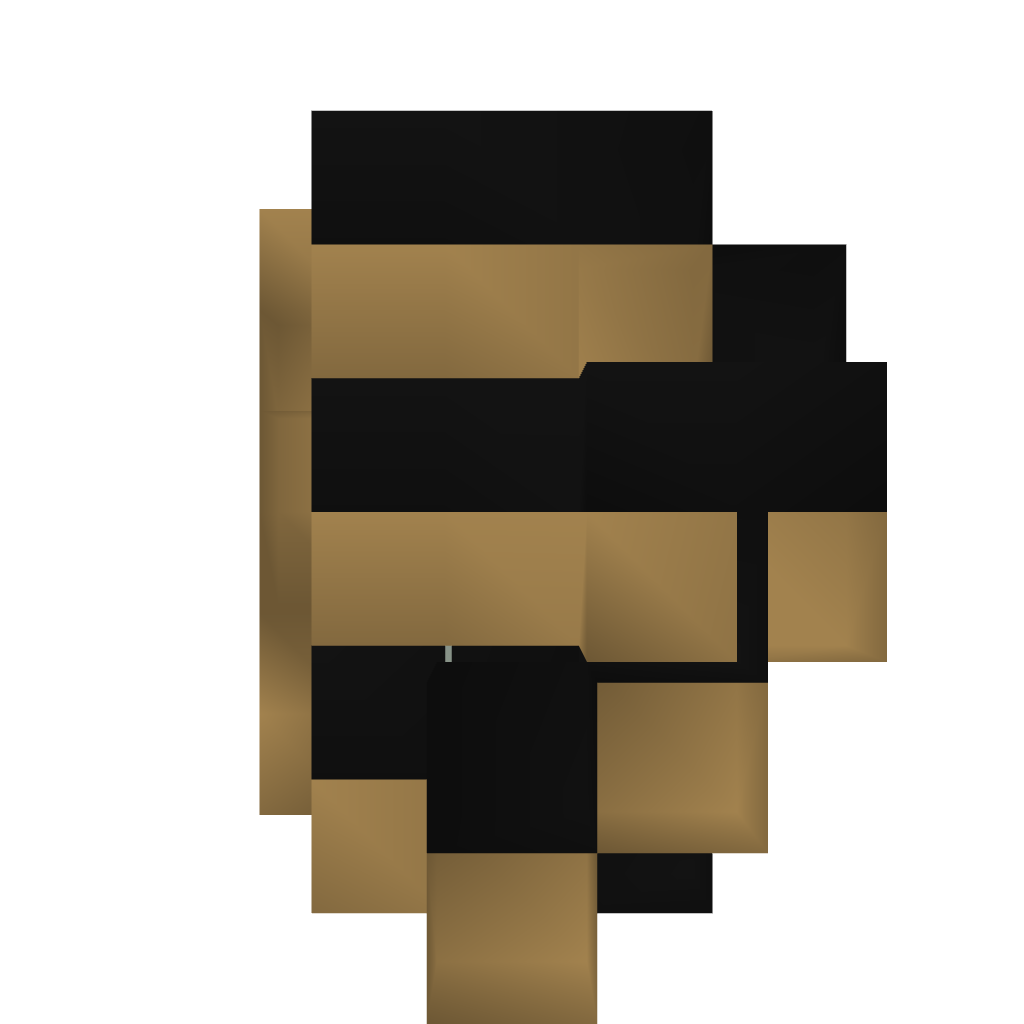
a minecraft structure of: Cocobean farm